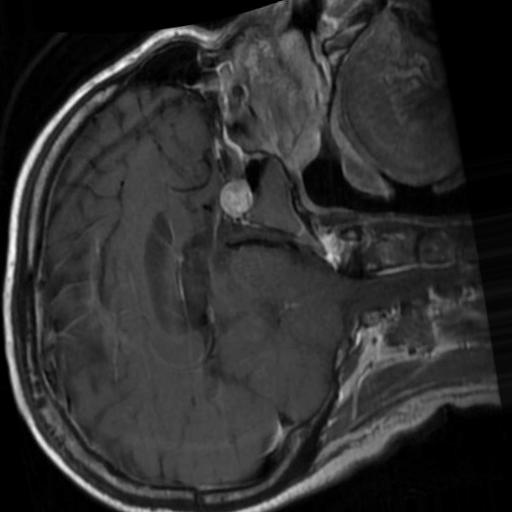
Label: brain_tumor